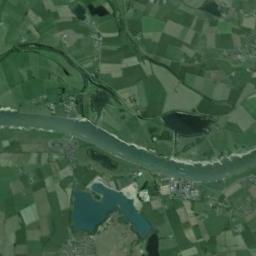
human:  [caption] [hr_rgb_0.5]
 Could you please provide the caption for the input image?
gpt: A curvy, Light green river with white sand beside the river, A lake next to it, Green and tan mixed fields on both sides, And large buildings .

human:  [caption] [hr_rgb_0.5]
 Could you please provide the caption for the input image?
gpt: The dark green river is flanked by some fields and some lakes are next to the river .

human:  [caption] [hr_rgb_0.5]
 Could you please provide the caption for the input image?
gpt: There are many neat places beside the river .

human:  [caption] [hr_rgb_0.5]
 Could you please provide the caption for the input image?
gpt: The river goes through green farmland .

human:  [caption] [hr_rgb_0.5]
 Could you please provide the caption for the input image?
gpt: There are many green farmlands and a lake near the river .